Question: I added a search bar into my TableViewController's header, and I've also added a "{search}" to the "sectionIndexTitlesForTableView" array. Now on the right side, I got the letters of the alphabet + the search symbol on the top... to scroll to the sections of the letters (not the search field) I used this:
'''
- (NSInteger)tableView:(UITableView *)tableView sectionForSectionIndexTitle:(NSString *)title atIndex:(NSInteger)index{
return index -1;
}
'''
now when I click the letter A, it scrolls to the section A and so on. Only I can't make the "search symbol" scroll to the search bar in the tableView's header...
How can I do this?
Thank you in advance...

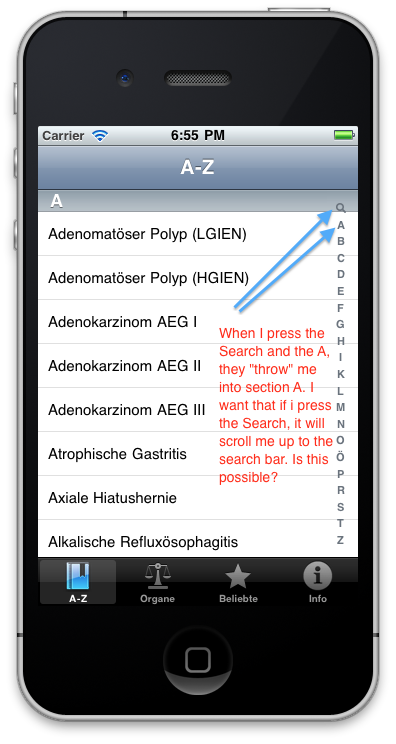
Answer: If the Search bar is at the very top of the tableView, you could do something like-
'''
- (NSInteger)tableView:(UITableView *)tableView sectionForSectionIndexTitle:(NSString *)title atIndex:(NSInteger)index{
// as the search icon is at index 0, scroll to the top
if(index == 0)
[tableView scrollRectToVisible:CGRectMake(0, 0, searchBar.width, searchBar.height) animated:YES];
return index -1;
}
'''
Else, if it is a section without any rows, you could do-
'''
CGRect searchBarRect = [tableView rectForSection:searchBarIndex];
[tableView scrollRectToVisible:searchBarRect animated:YES];
'''
HTH,
Akshay